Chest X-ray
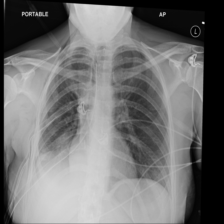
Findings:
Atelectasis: negative
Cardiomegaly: negative
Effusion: negative
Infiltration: positive
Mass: negative
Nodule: negative
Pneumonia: negative
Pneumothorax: positive
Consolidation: negative
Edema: negative
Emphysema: positive
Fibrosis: negative
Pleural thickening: positive
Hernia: negative